Aerial crown-view tile of a tropical tree (Barro Colorado Island, Panama), acquired 20240611:
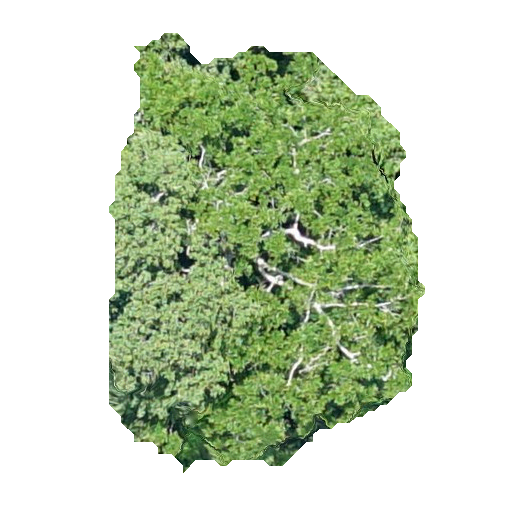
Species: Hieronyma alchorneoides
GBIF accepted scientific name: Hieronyma alchorneoides
Crown area: 169.223 m²